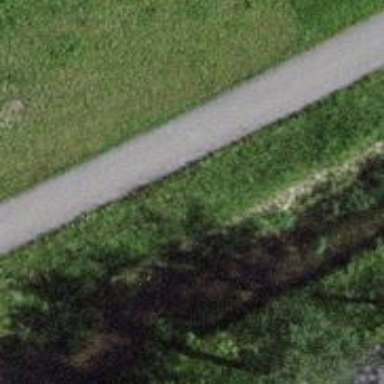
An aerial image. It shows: Cycleway.